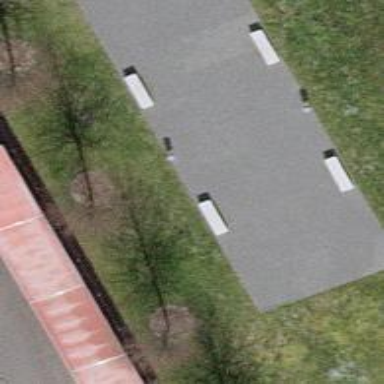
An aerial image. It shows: Concrete bench.